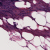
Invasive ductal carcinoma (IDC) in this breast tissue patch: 0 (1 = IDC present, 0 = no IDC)